Interaction volume radius: 10 \u00c5
Interaction volume height: 30 \u00c5
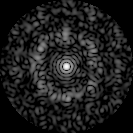
Disorder parameter: 0.7981